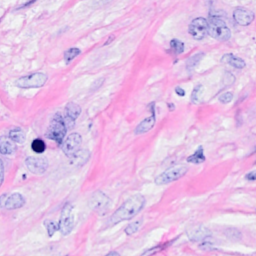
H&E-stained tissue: Breast